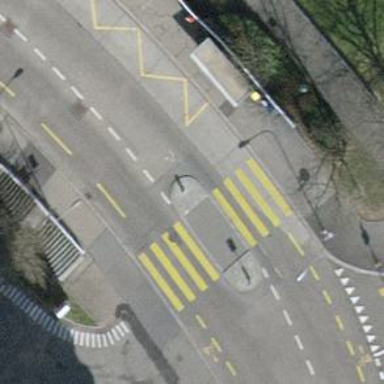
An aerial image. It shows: Marked crossing on asphalt footway.